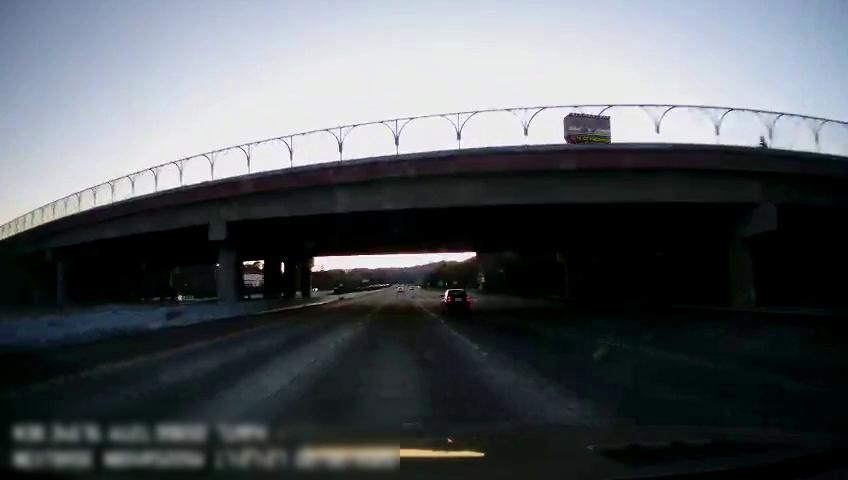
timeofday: Day
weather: Cloudy
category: Drivable Space
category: Vehicles | Car
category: Lanes | Current Lane
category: Lanes | Current Lane